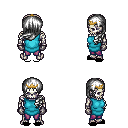
a pixel art fantasy rpg character, male body template, skeleton, teal tunic, magenta pants, white left-swept hairstyle, gold tiara, metal gloves, black slippers, four views (front, back, left, right), 2x2 character sprite sheet, small pixel art, hard edges, no anti-aliasing